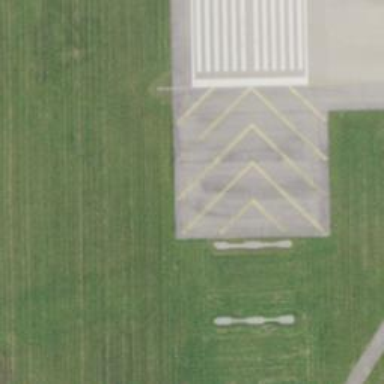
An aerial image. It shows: Displaced threshold on airport runway.